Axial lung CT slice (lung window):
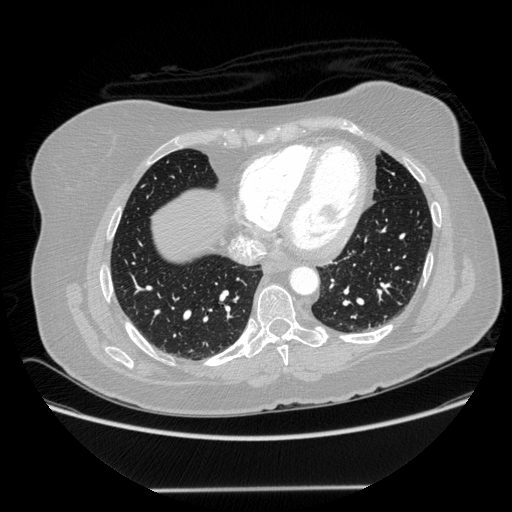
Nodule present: no